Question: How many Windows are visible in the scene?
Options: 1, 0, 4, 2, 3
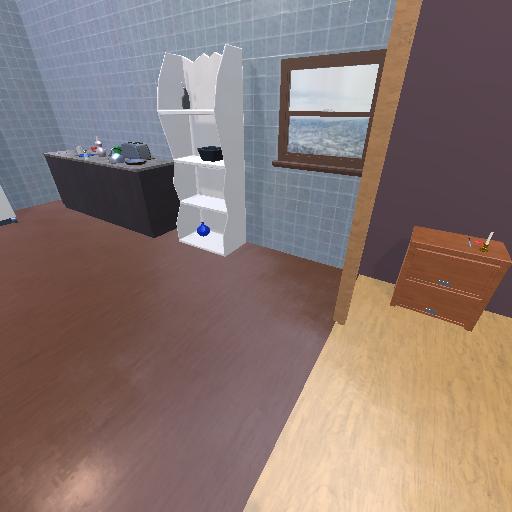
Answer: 1